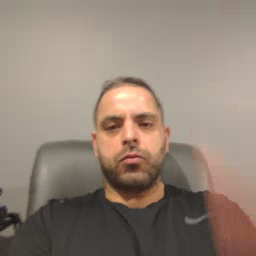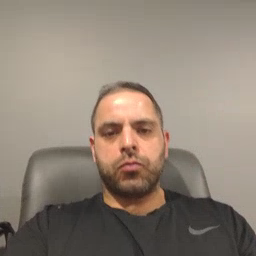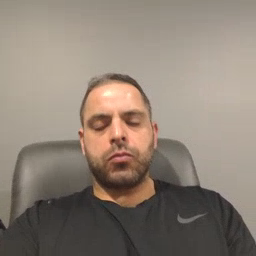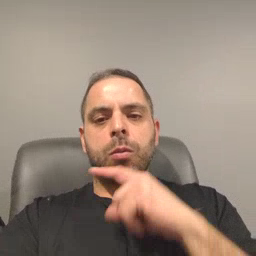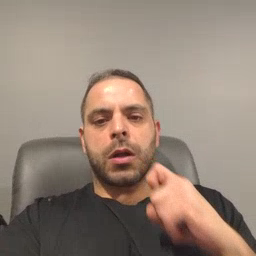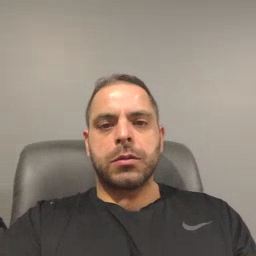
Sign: dry